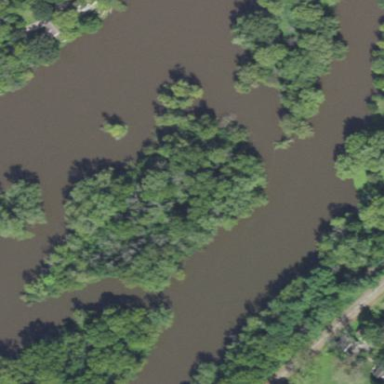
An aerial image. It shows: Islet covered with woodland.